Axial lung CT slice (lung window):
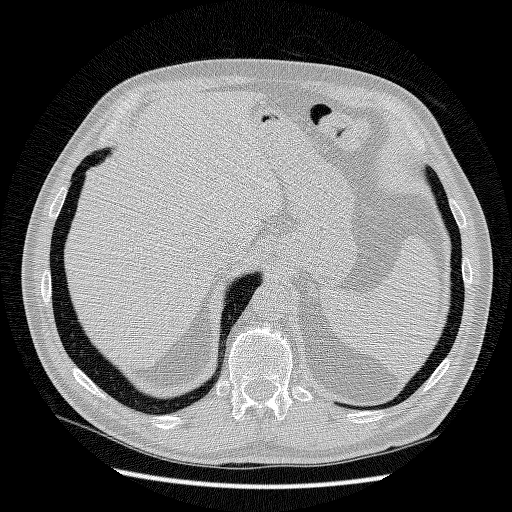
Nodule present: no